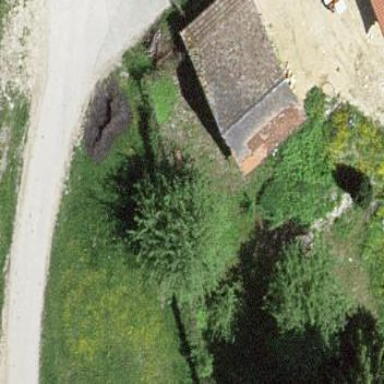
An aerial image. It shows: Rural barn.